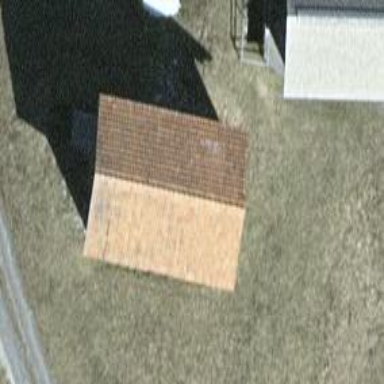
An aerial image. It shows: Cabin.